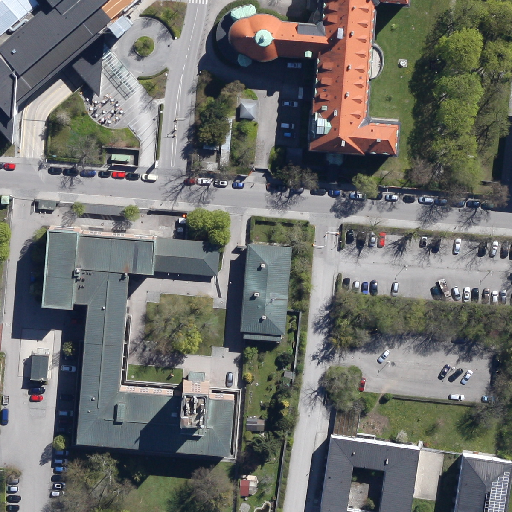
Referring expression: light-duty vehicle in the parking area